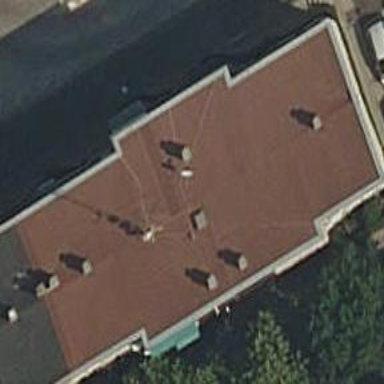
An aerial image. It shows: Building with red roof.